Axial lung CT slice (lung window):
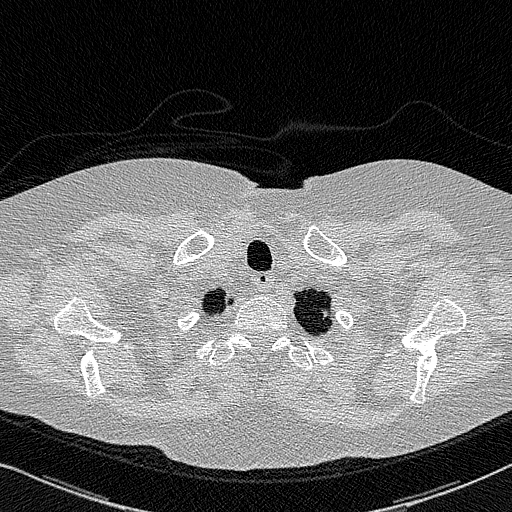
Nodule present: no